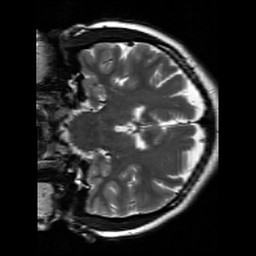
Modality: T2w
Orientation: coronal
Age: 20
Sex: female
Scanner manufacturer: siemens
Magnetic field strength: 3 T
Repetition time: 7 s
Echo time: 0.09 s